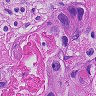
Metastatic tissue present: yes